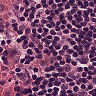
Metastatic tissue present: no